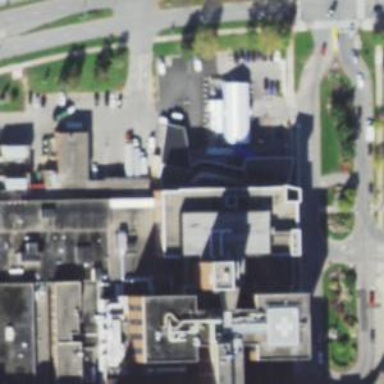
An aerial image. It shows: Hospital building.